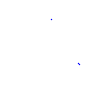
Particle: proton